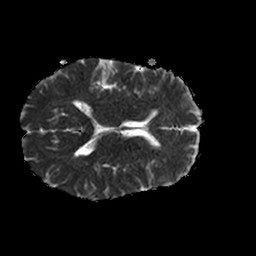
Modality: ADC
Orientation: axial
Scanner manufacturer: philips
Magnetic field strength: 1.5 T
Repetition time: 3.4 s
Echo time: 0.06922 s